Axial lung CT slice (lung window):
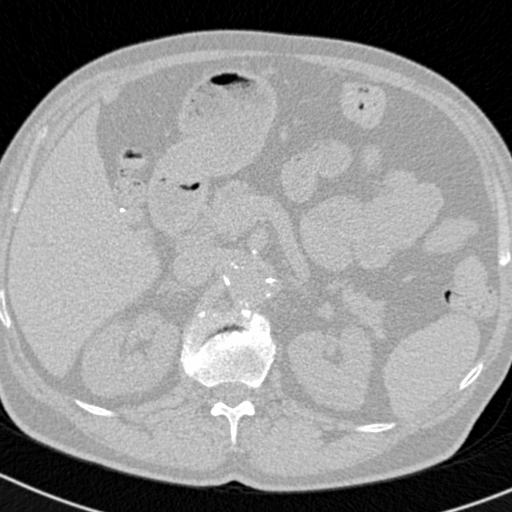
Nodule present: no